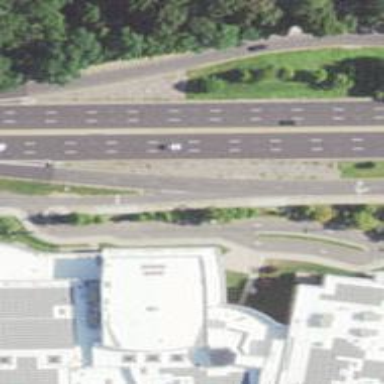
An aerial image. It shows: Trunk link road with asphalt surface.